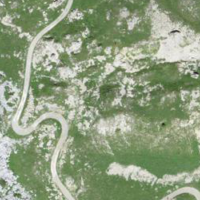
EUNIS habitat code: 31
Species observed at this site:
Aster alpinus
Thymus serpyllum